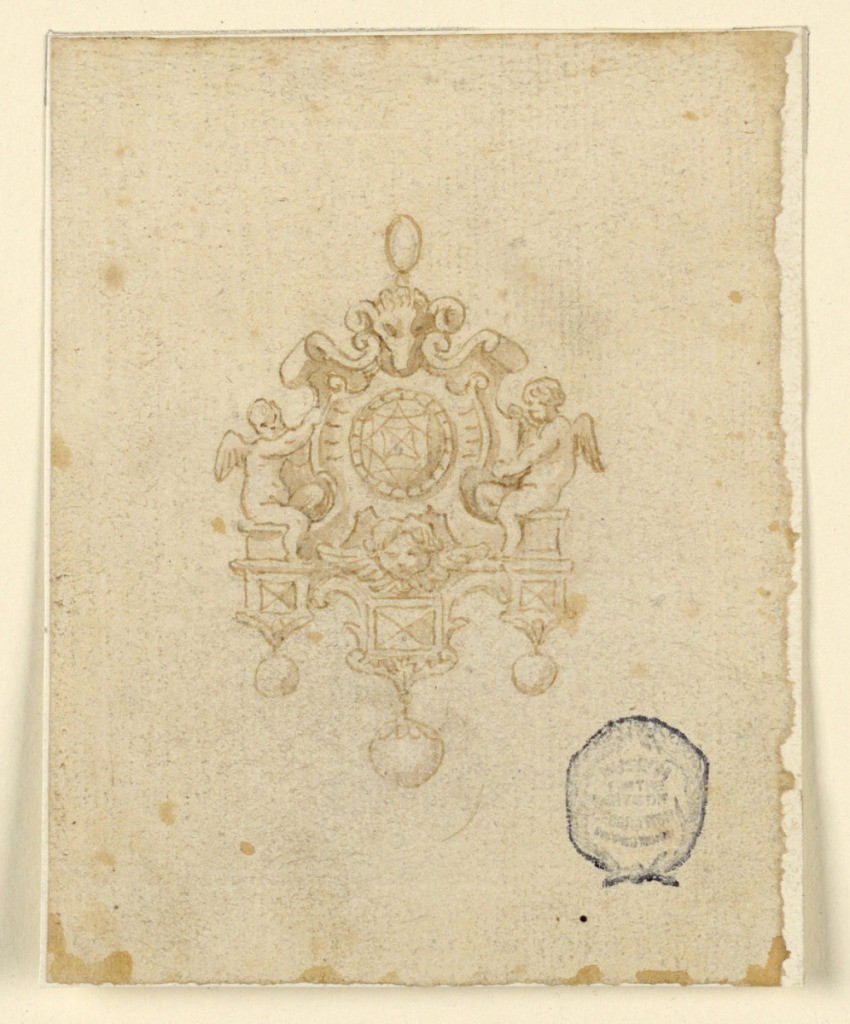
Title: Design for Pendant with Putti
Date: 16th century
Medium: Pen, brush and sepia on paper
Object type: Drawing
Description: A round diamond is framed by an escutcheon with scrollwork and a ram's head on top, supporting the ring. The escutcheon is supported by two putti sitting upon pedestals. In the center below is a cherub .